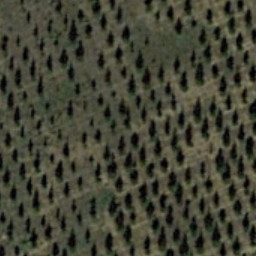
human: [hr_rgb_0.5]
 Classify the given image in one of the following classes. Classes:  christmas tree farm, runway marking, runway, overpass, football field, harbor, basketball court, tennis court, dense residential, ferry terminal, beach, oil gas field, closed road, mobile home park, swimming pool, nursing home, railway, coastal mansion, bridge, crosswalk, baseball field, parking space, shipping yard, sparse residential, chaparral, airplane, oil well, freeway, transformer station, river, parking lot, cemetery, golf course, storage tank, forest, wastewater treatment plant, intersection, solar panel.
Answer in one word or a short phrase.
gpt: christmas tree farm